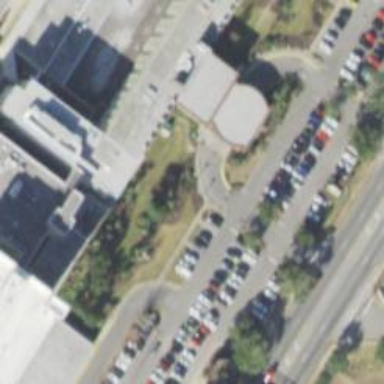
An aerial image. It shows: Parking space is available.